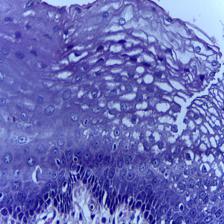
Diagnosis: Normal